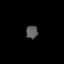
Tissue: lung
Cell type: Epithelial cells
Senescence score: 0.2162
Nuclear area (px): 146
Mean DAPI intensity: 94.034